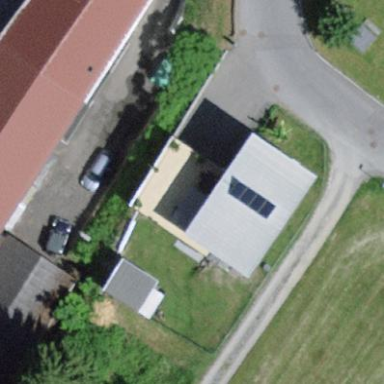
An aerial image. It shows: Part of building.